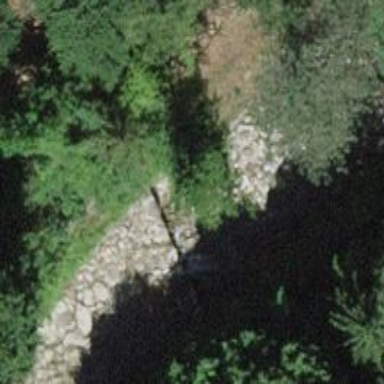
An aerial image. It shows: Retaining wall barrier along check dam waterway.